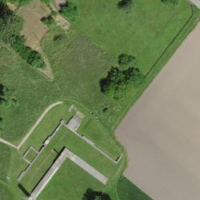
EUNIS habitat code: 52
Species observed at this site:
Juglans regia